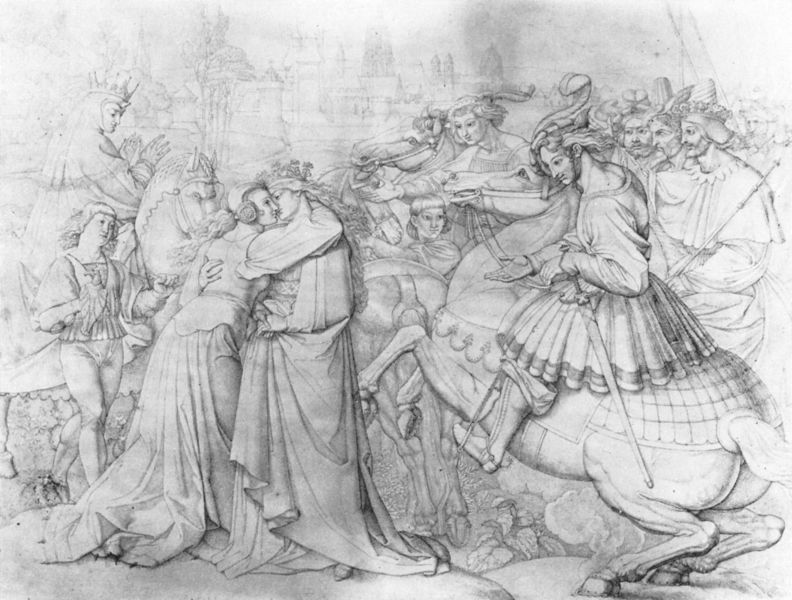
Titel: Die Königinnen grüßen (Die Nibelungen, Blatt 2)
Künstler: Peter Cornelius
Institution: Frankfurt, Städelsches Kunstinstitut
Schlagwörter: falke, gruppe, mann, vogel, weiß, frauen, landschaft, stadt, frau, grau, hut, hüte, kleid, männer, schwarz, skizze, zeichnung, schloss, rock, falten, kirche, gewand, kind, paar, personen, krone, prinzessin, pferd, pferde, reiter, engel, hufe, kuss, liebe, umarmung, romantik, querformat, könig, lanze, junge, knabe, burg, abschied, schwarzweiss, schwert, bleistift, treffen, liebespaar, mittelalter, historienmalerei, prinz, hochzeit, höfisch, königin, begrüßung, turban, aufbäumen, federzeichnung, knappe, krne, roantik